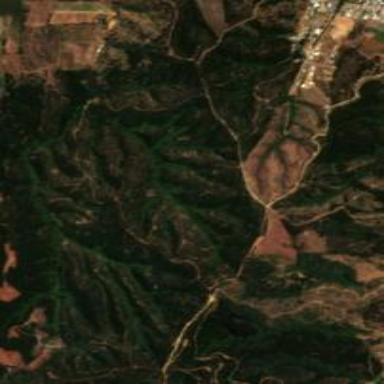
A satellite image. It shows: Coniferous forest area.